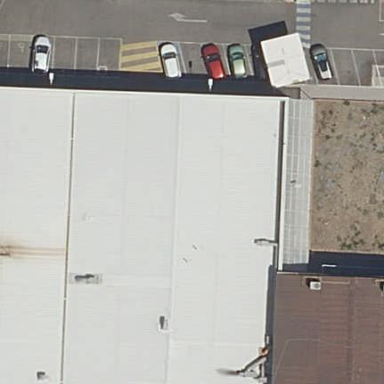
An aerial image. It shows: Industrial building.